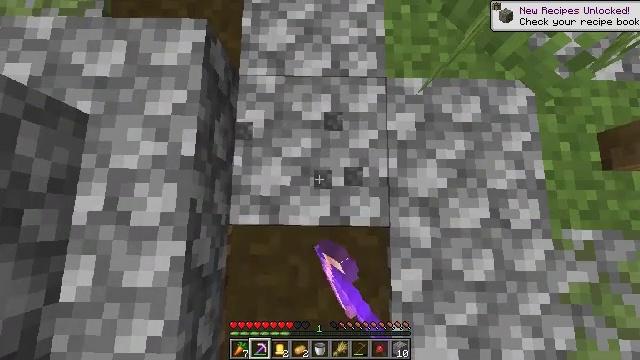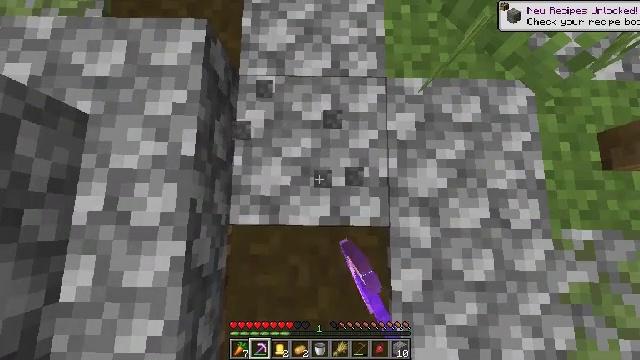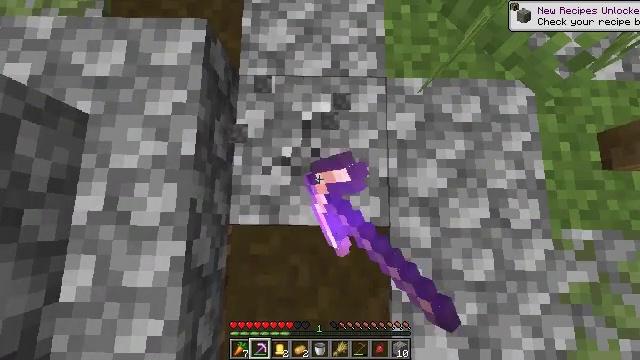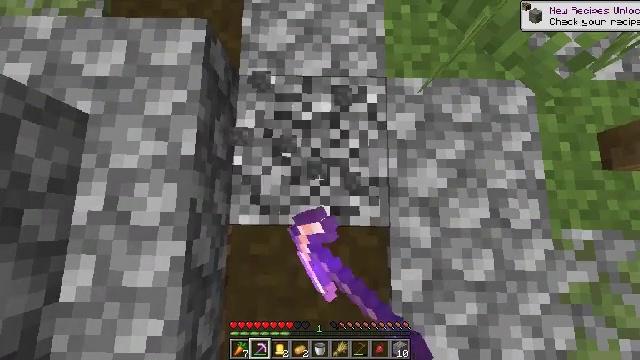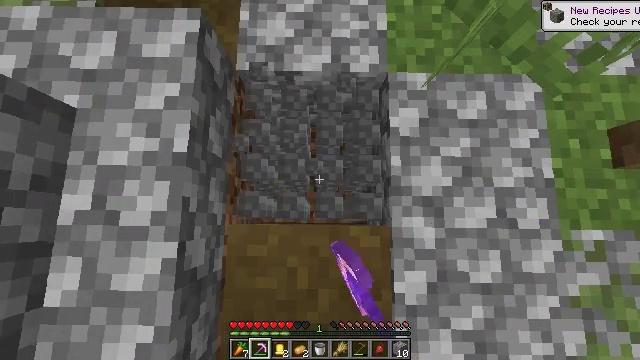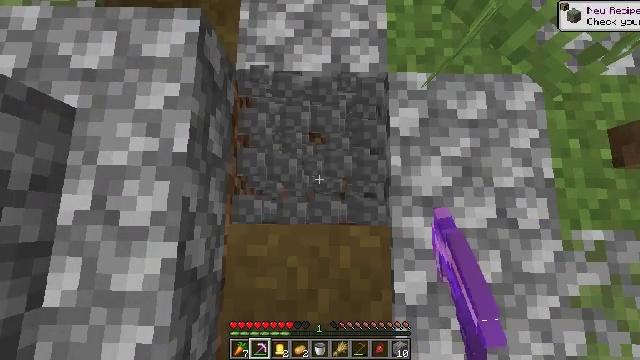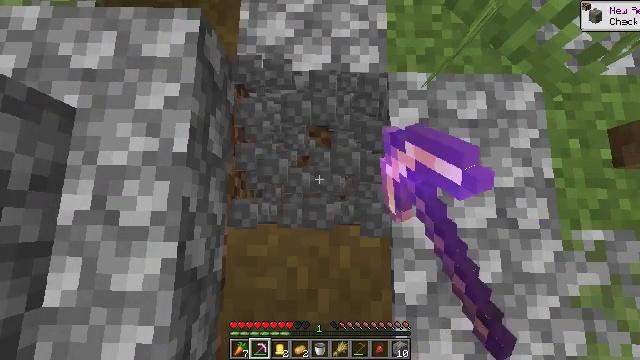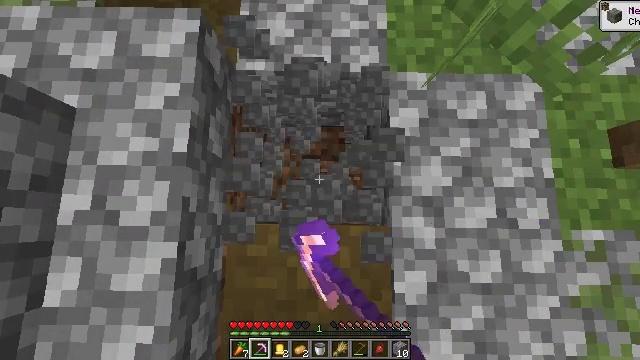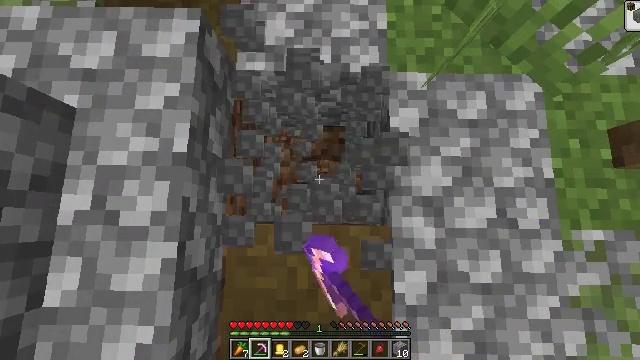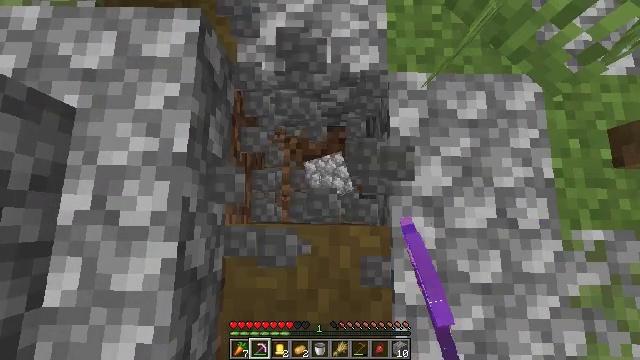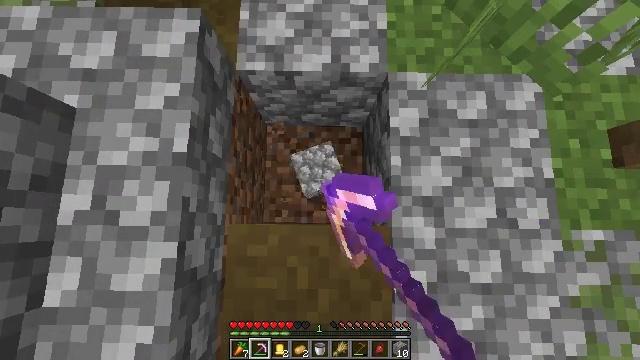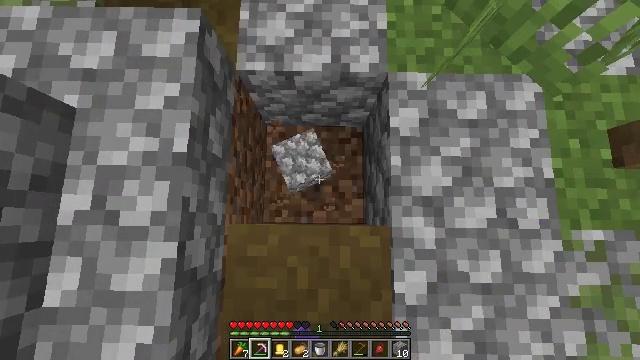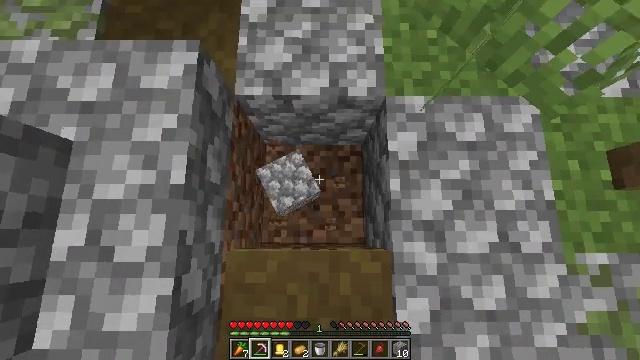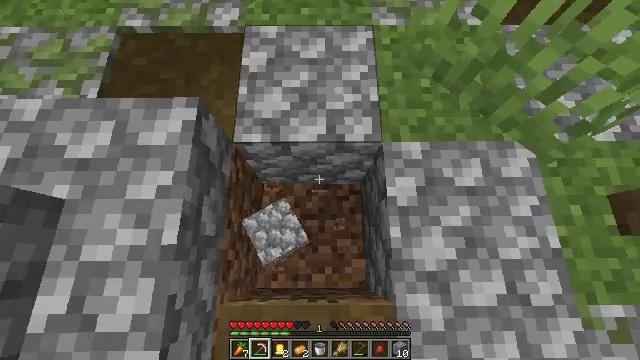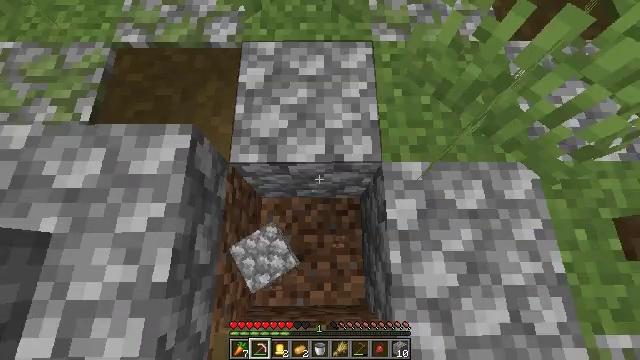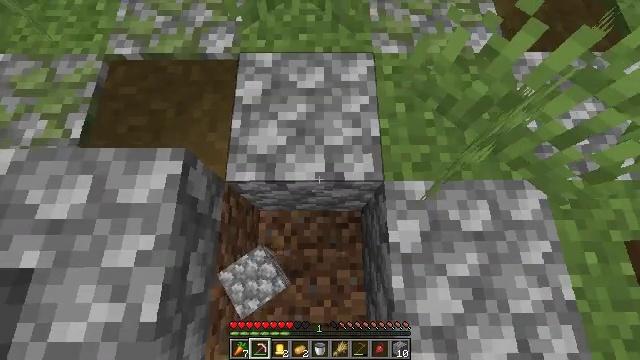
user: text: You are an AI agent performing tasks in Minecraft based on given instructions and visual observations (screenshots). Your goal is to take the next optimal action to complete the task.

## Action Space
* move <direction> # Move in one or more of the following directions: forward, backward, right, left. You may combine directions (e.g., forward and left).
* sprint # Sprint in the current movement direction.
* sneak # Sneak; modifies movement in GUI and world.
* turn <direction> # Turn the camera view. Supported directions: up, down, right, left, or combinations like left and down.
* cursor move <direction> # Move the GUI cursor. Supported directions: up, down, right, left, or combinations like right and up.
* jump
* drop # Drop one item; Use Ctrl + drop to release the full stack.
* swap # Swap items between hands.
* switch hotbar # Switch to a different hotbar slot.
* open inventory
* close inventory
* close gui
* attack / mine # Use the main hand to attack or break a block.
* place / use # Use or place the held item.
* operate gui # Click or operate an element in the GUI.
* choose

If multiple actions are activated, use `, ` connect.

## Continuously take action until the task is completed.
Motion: motion action
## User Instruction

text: Collect cobblestone blocks for construction.
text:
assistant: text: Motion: attack / mine
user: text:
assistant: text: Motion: attack / mine
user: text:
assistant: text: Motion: attack / mine
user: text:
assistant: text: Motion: attack / mine
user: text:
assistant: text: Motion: attack / mine
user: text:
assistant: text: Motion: attack / mine
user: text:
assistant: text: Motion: attack / mine
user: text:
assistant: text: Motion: attack / mine
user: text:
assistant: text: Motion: attack / mine
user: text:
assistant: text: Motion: attack / mine
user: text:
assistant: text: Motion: attack / mine
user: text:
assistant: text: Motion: move forward, turn up, attack / mine
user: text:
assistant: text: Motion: move forward, turn up
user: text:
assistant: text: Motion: move forward
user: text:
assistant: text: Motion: no_op
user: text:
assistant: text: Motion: no_op
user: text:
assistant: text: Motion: attack / mine
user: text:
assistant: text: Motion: attack / mine
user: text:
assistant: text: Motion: attack / mine
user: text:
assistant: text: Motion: attack / mine
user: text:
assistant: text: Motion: attack / mine
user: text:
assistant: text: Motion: attack / mine
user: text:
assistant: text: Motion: attack / mine
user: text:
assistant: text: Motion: attack / mine
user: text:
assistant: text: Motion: attack / mine
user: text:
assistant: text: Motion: attack / mine
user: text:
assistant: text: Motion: attack / mine
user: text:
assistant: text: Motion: attack / mine
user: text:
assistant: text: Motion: no_op
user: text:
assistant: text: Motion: move forward, turn right